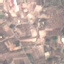
Land use / land cover: PermanentCrop